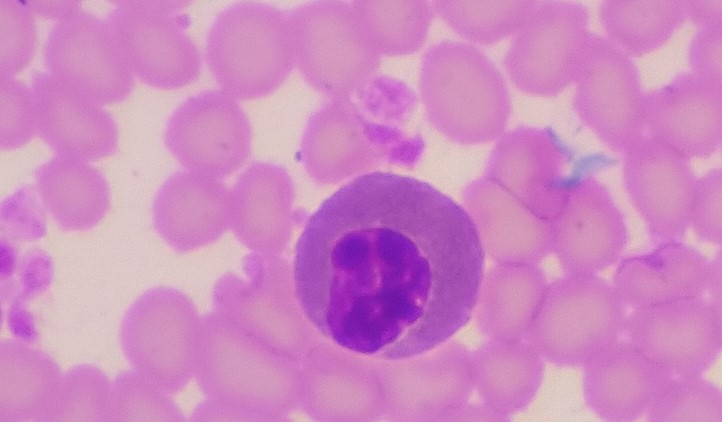
White blood cell type: Eosinophil